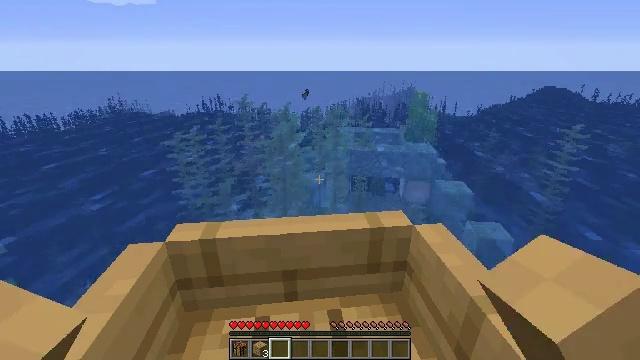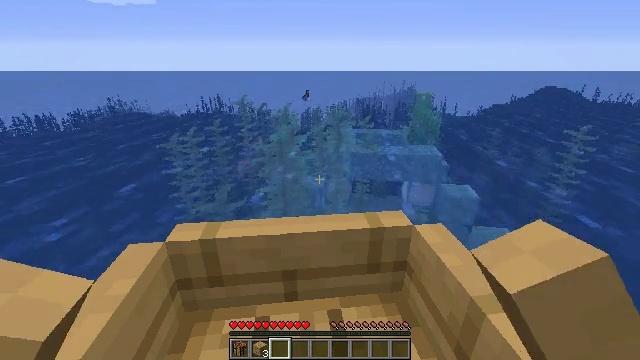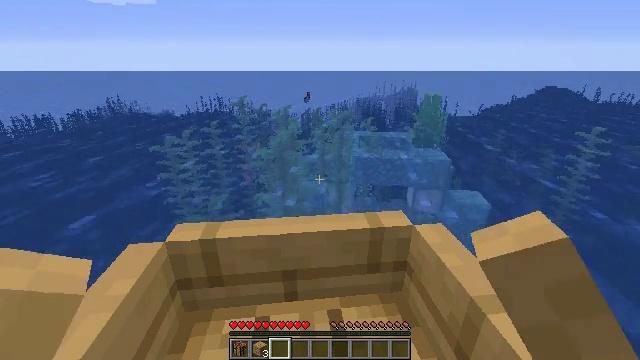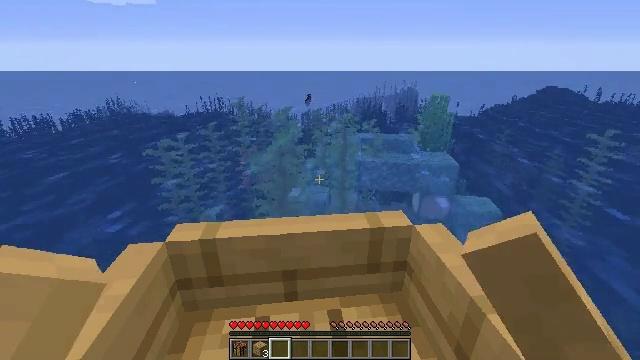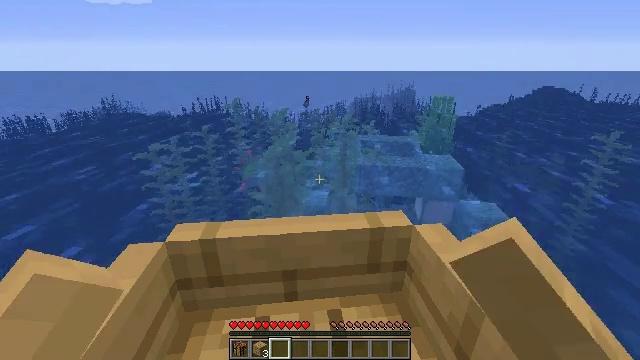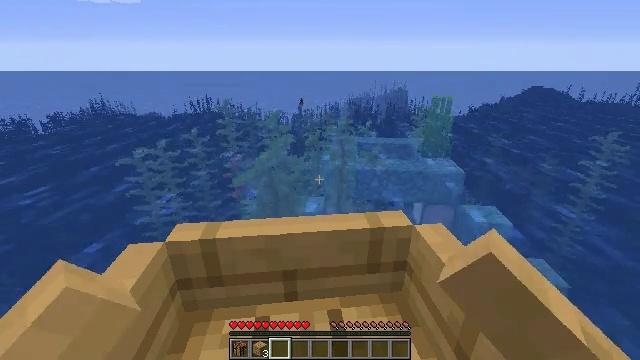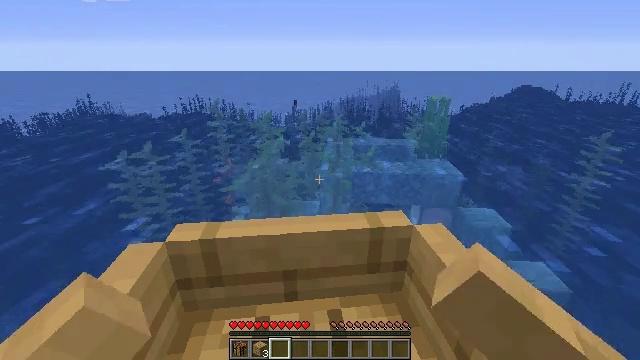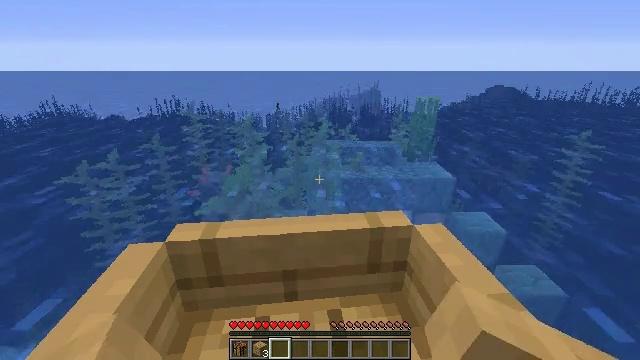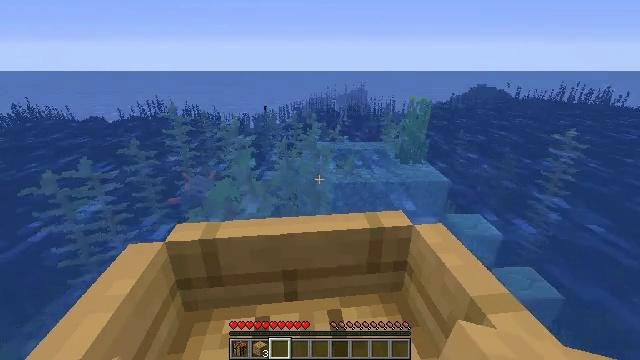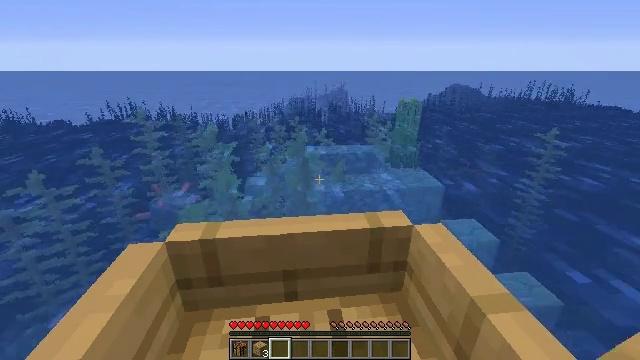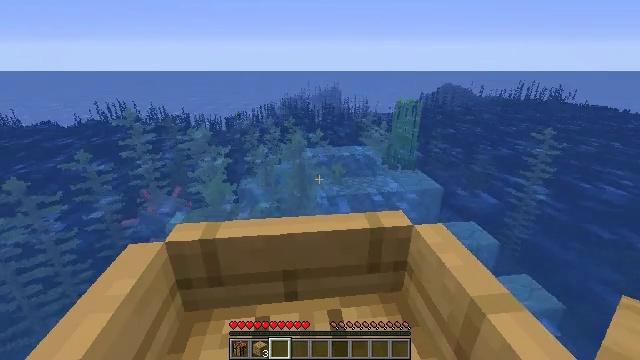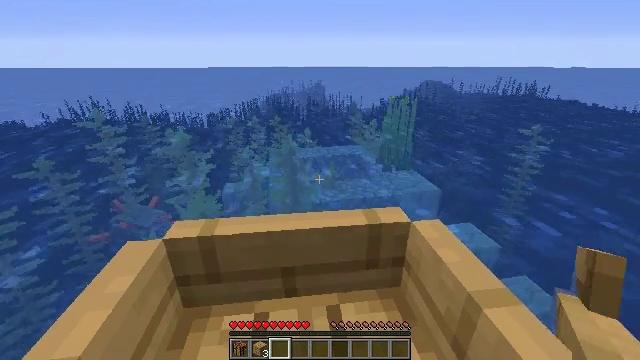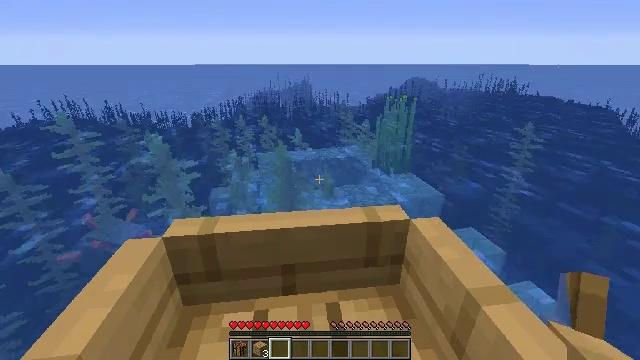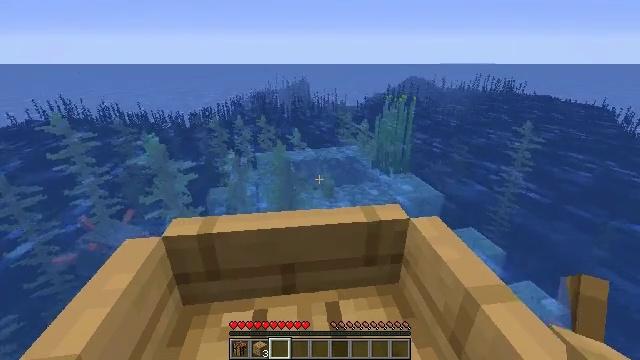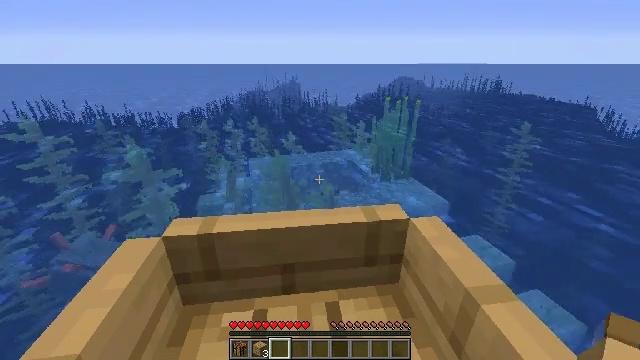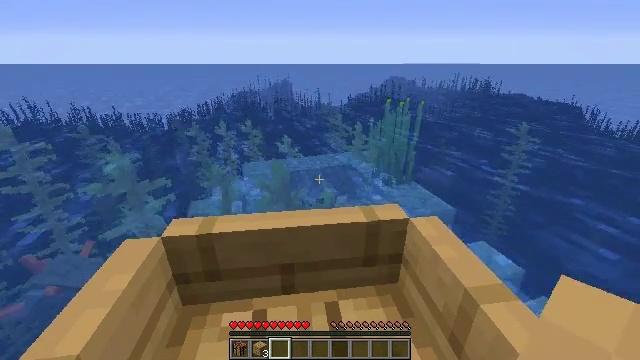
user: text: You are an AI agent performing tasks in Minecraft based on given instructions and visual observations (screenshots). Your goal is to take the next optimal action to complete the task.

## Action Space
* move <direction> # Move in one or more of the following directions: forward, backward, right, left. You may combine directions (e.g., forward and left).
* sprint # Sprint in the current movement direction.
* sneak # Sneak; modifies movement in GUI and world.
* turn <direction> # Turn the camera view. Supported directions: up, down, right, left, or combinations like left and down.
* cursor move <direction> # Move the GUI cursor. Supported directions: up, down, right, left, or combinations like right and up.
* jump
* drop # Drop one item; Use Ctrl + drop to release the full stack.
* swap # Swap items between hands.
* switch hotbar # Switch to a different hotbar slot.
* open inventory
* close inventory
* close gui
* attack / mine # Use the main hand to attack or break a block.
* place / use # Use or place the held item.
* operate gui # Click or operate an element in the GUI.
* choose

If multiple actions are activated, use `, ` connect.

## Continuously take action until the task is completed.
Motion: motion action
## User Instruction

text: Collect kelp by swimming through it.
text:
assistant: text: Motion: move forward
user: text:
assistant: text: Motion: move forward
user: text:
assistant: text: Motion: move forward and move right
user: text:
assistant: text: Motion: move forward and move right
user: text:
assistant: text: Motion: move forward and move right
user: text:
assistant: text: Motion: move forward and move right
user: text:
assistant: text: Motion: move forward
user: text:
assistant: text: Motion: move forward
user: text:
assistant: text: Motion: move forward
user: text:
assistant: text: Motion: move forward
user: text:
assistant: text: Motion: move forward
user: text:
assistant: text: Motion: move forward
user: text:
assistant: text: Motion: move forward
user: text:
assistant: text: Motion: move forward
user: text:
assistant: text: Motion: move forward
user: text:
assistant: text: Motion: move forward
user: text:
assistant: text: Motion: move forward, turn down
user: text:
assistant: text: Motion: move forward
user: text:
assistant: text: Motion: no_op
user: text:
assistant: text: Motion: no_op
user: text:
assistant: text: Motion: no_op
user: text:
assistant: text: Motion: move forward
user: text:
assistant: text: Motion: move forward
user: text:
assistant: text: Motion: move forward
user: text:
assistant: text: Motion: no_op
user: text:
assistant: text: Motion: no_op
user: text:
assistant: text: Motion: no_op
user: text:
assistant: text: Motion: no_op
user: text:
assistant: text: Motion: turn down
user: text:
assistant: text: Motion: turn right and down